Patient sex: M
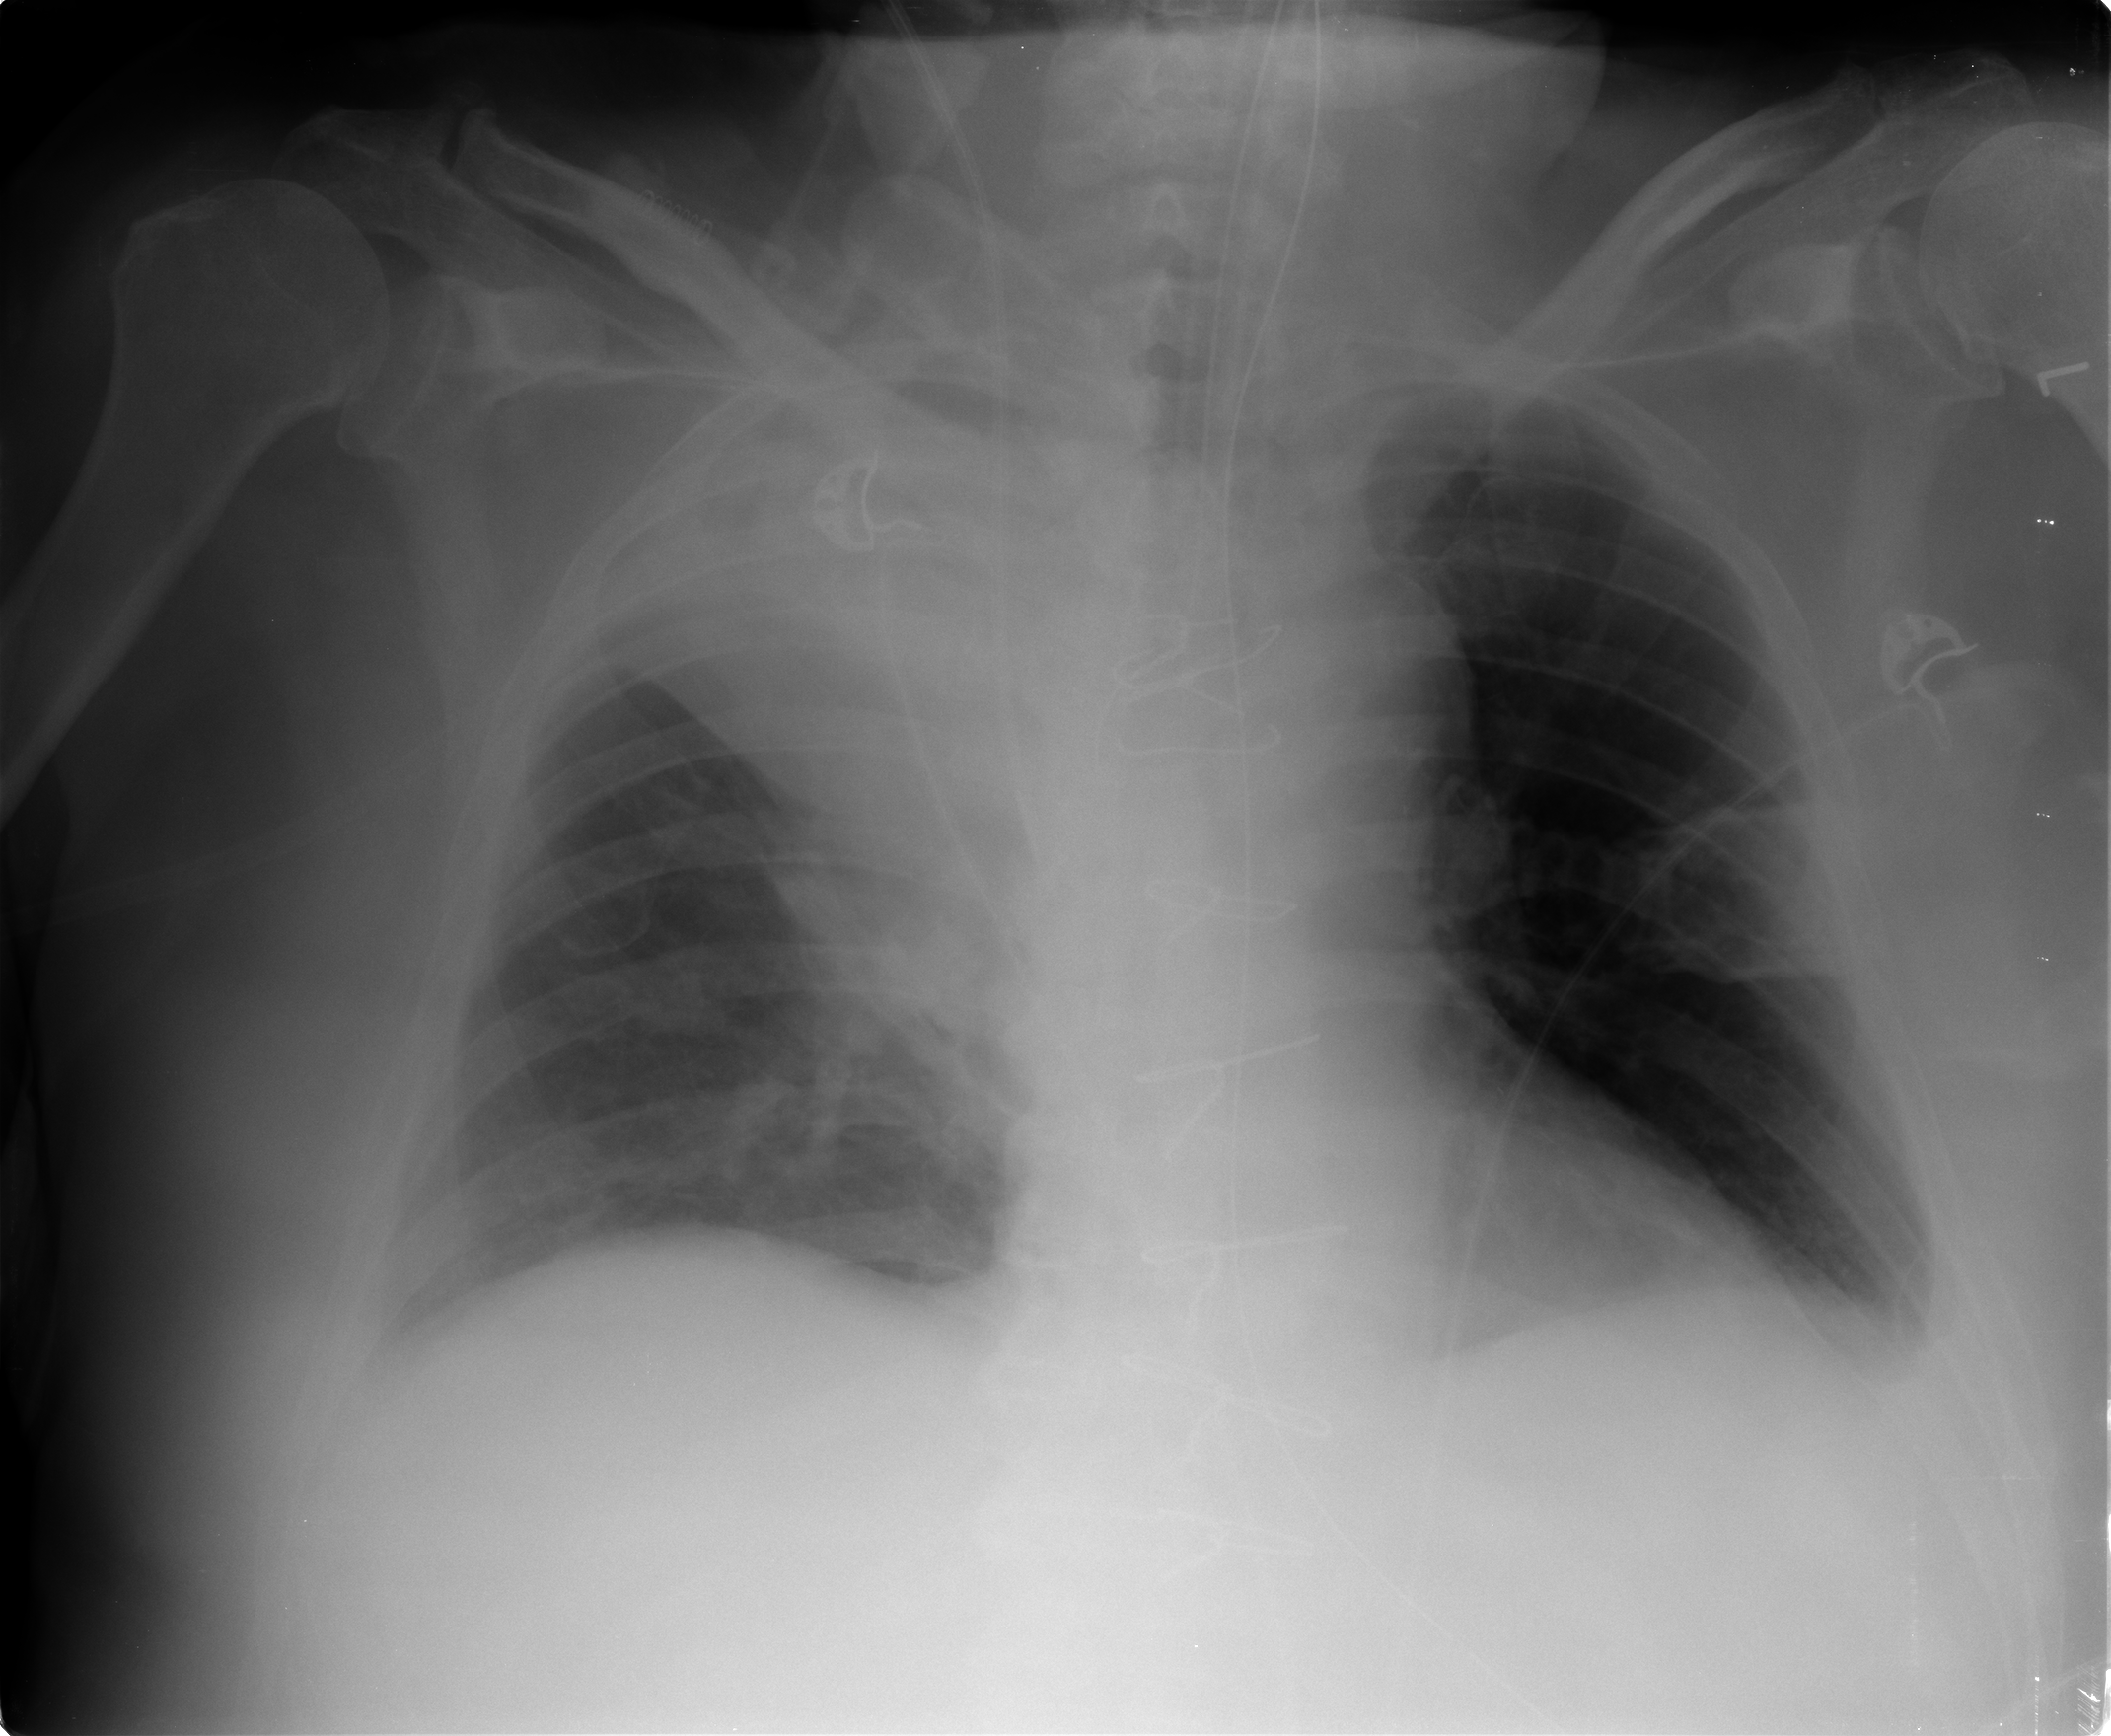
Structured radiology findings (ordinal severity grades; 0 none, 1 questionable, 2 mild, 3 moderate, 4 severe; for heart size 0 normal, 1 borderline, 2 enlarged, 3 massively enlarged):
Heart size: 0
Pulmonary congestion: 0
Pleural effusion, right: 2
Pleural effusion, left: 1
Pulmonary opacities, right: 2
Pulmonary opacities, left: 0
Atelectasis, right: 3
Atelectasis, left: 1